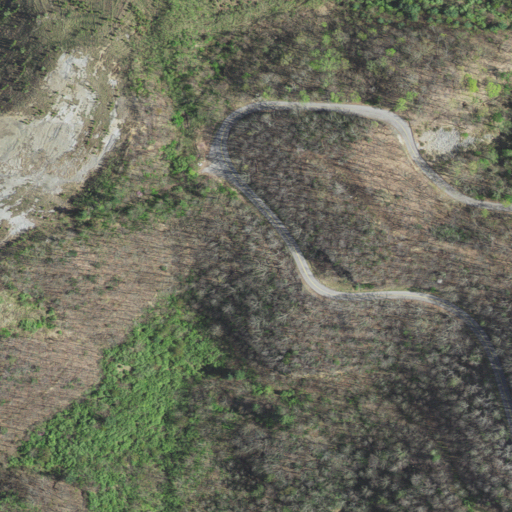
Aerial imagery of gap in Virginia named Fox Gap containing deciduous forest, barren land, low intensity development, grassland, open development, medium intensity development, mixed forest, and evergreen forest